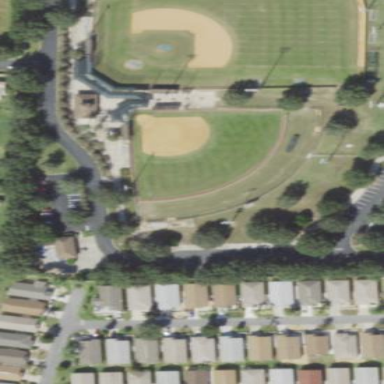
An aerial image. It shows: Baseball pitch for leisure and sports activities.